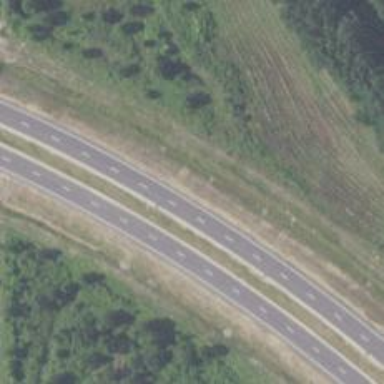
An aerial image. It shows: Primary road with asphalt surface.